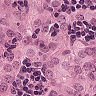
Metastatic tissue present: yes